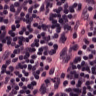
Metastatic tissue present: no